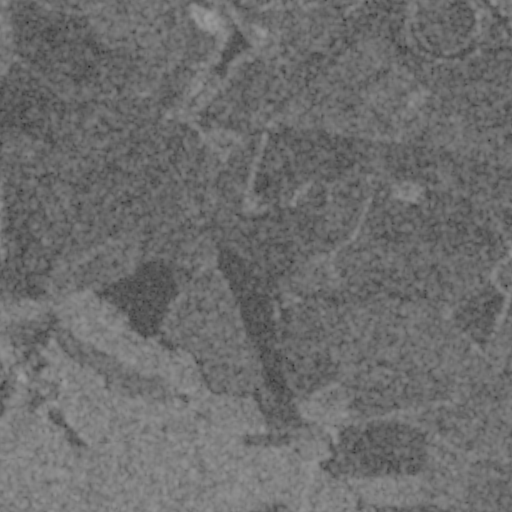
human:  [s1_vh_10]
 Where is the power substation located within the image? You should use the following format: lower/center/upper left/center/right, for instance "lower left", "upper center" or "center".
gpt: The power substation is located in the upper left of the image.
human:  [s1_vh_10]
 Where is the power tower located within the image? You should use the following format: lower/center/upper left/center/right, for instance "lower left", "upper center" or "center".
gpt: The power tower is located in the upper left of the image.
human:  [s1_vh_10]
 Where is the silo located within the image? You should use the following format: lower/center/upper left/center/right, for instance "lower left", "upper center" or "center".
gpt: The silo is located in the lower left of the image.
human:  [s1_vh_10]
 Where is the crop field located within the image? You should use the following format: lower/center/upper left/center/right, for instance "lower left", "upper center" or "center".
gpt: There is no crop field in the image.

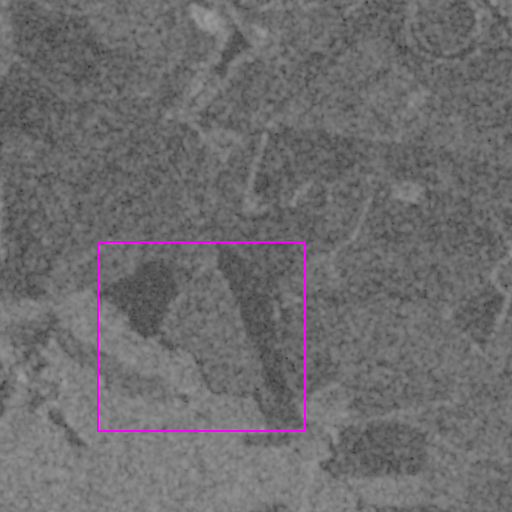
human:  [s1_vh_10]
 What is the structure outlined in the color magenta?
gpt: The structure outlined in magenta is a crop field.
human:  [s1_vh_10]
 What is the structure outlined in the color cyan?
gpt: There is no cyan outline.